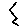
Label: zigzag